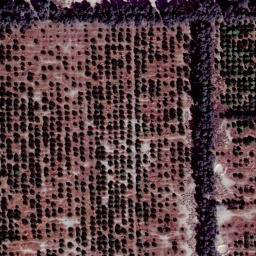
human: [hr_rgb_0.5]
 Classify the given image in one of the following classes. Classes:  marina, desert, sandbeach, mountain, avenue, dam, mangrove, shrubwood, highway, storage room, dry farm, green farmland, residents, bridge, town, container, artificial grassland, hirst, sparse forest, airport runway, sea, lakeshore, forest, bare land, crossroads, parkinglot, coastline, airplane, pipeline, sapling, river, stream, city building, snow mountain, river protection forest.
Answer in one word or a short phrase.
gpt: dry farm